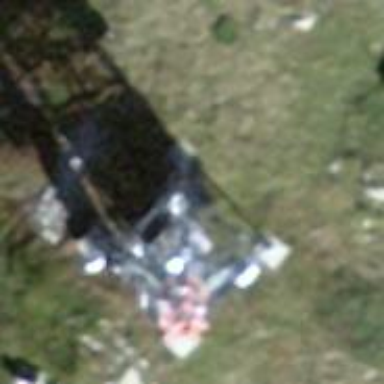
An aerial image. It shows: Communication tower.